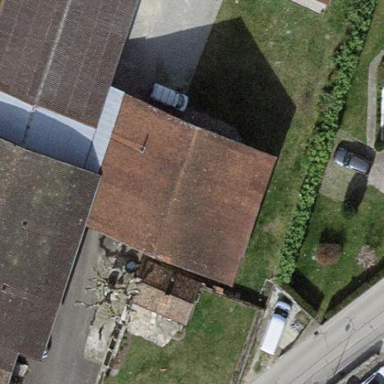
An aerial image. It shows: Simple house.